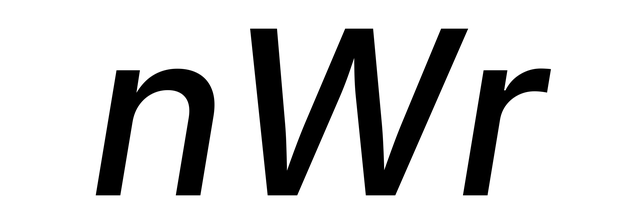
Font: Inter-Italic_Medium_Italic